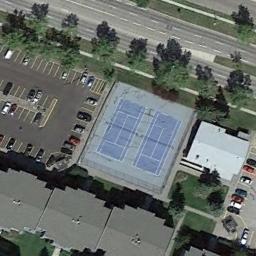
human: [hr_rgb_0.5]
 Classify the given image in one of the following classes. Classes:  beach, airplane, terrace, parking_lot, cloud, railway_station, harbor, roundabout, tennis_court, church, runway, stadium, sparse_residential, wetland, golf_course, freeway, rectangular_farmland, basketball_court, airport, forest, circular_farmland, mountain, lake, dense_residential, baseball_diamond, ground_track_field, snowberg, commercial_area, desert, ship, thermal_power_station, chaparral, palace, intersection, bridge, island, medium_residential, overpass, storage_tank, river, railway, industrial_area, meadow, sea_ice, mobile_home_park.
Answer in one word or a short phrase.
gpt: tennis_court